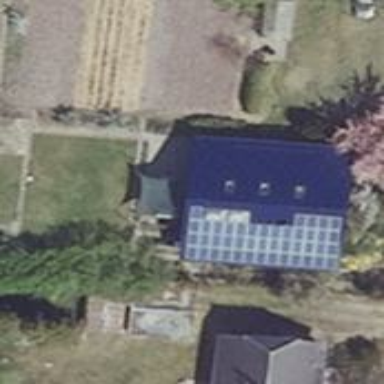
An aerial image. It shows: Solar power generator utilizing photovoltaic technology with solar photovoltaic panels.